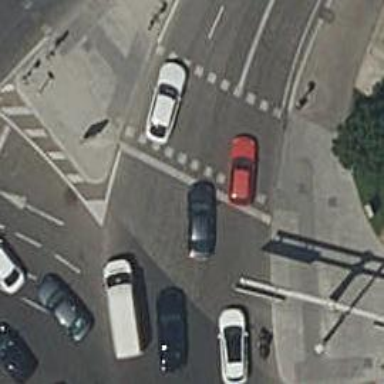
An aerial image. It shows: Road with traffic signals.